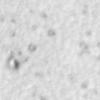
Label: no_change